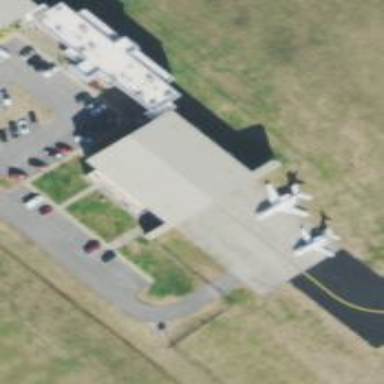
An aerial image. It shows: Hangar building located at airport.